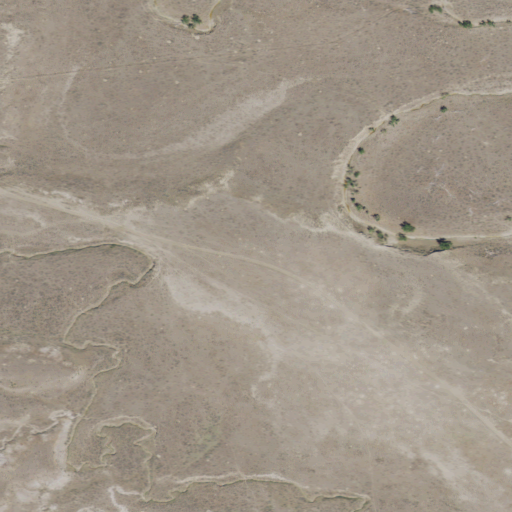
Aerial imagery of valley in Montana named Caprock Coulee containing only grassland